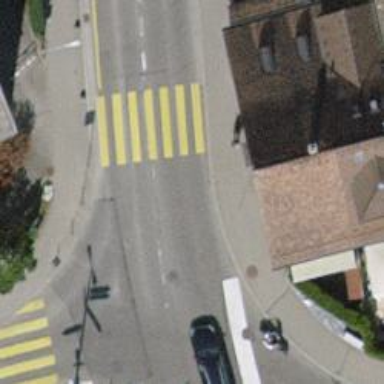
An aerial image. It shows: Asphalt footway with uncontrolled crossing. The crossing has markings.